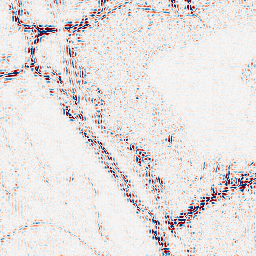
Category: wavelet
Decomposition family: wavelet_biorthogonal
Decomposition parameters: wavelet: bior5.5
level: 2
Upsampling method: cubic_mitchell
Upsampling parameters: scale: 8
Upsampling scale: 8